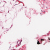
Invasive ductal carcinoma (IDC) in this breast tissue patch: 0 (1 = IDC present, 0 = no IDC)